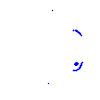
Particle: kaon